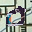
Label: 0